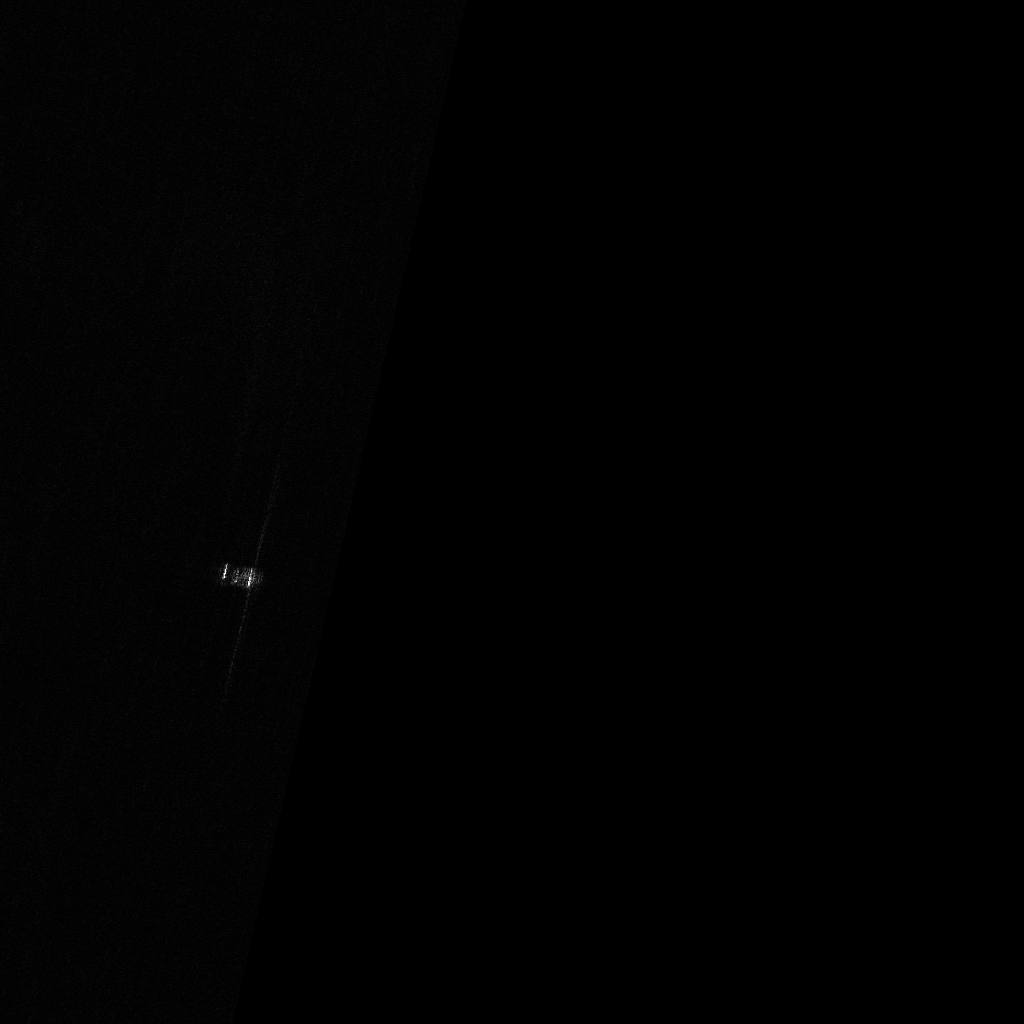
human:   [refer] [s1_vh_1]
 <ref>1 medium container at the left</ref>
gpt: <box>[[21, 54, 25, 57, 27]]</box>